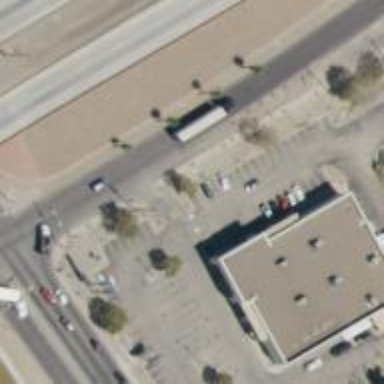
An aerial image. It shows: Retail building.